Question: I have a dataset of 38 apartments and their electricity consumption in the morning, afternoon and evening. I am trying to clusterize this dataset using the k-Means implementation from scikit-learn, and am getting some interesting results.
First clustering results:

This is all very well, and with 4 clusters I obviously get 4 labels associated to each apartment - 0, 1, 2 and 3. Using the 'random_state' parameter of 'KMeans' method, I can fix the seed in which the centroids are randomly initialized, so consistently I get the same labels attributed to the same apartments.
However, as this specific case is in regards of energy consumption, a measurable classification between the highest and the lowest consumers can be performed. I would like, thus, to assign the label 0 to the apartments with lowest consumption level, label 1 to apartments that consume a bit more and so on.
As of now, my labels are [2 1 3 0], or ["black", "green", "blue", "red"]; I would like them to be [0 1 2 3] or ["red", "green", "black", "blue"]. How should I proceed to do so, while still keeping the centroid initialization random (with fixed seed)?
Thank you very much for the help!
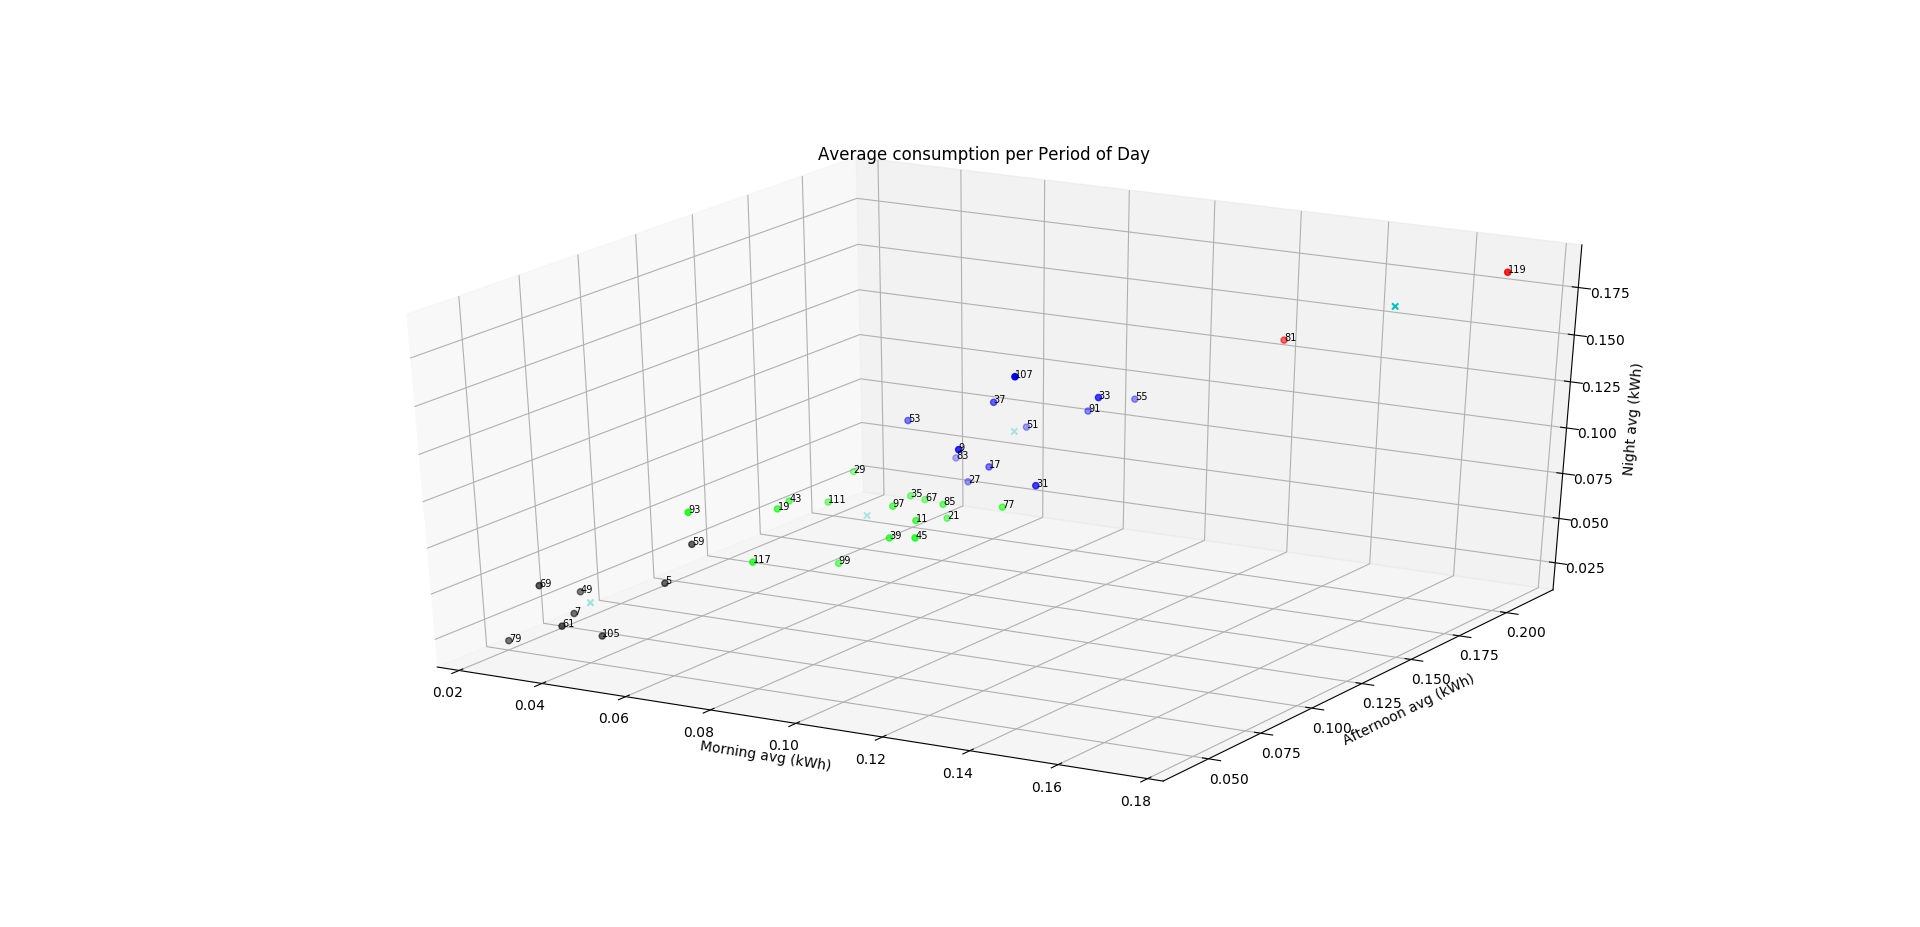
Answer: Transforming the labels through a is a straightforward way to achieve what you want.
To begin with I generate some mock data:
'''
import numpy as np
np.random.seed(1000)
n = 38
X_morning = np.random.uniform(low=.02, high=.18, size=38)
X_afternoon = np.random.uniform(low=.05, high=.20, size=38)
X_night = np.random.uniform(low=.025, high=.175, size=38)
X = np.vstack([X_morning, X_afternoon, X_night]).T
'''
Then I perform clustering on data:
'''
from sklearn.cluster import KMeans
k = 4
kmeans = KMeans(n_clusters=k, random_state=0).fit(X)
'''
And finally I use NumPy's <URL> to create a lookup table like this:
'''
idx = np.argsort(kmeans.cluster_centers_.sum(axis=1))
lut = np.zeros_like(idx)
lut[idx] = np.arange(k)
'''
# Sample run:
'''
In [70]: kmeans.cluster_centers_.sum(axis=1)
Out[70]: array([ <PHONE> , 0.40877735, 0.26911353, 0.25234873])
In [71]: idx
Out[71]: array([3, 2, 0, 1], dtype=int64)
In [72]: lut
Out[72]: array([2, 3, 1, 0], dtype=int64)
In [73]: kmeans.labels_
Out[73]: array([1, 3, 1, ..., 0, 1, 0])
In [74]: lut[kmeans.labels_]
Out[74]: array([3, 0, 3, ..., 2, 3, 2], dtype=int64)
'''
'idx' shows the cluster center labels ordered from lowest to highest consumption level. The appartments for which 'lut[kmeans.labels_]' is '0' / '3' belong to the cluster with the lowest / highest consumption levels.